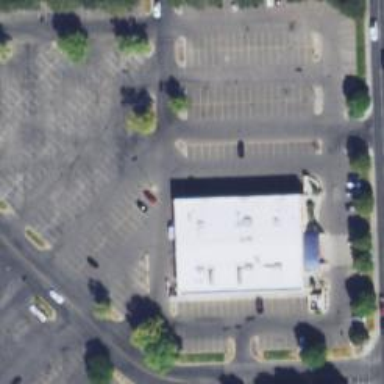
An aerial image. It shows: Supermarket.